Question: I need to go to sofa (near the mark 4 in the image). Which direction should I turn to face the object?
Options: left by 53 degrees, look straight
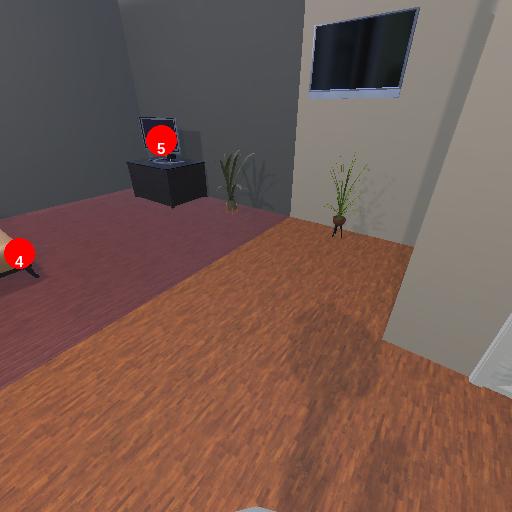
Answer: left by 53 degrees